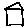
Label: house